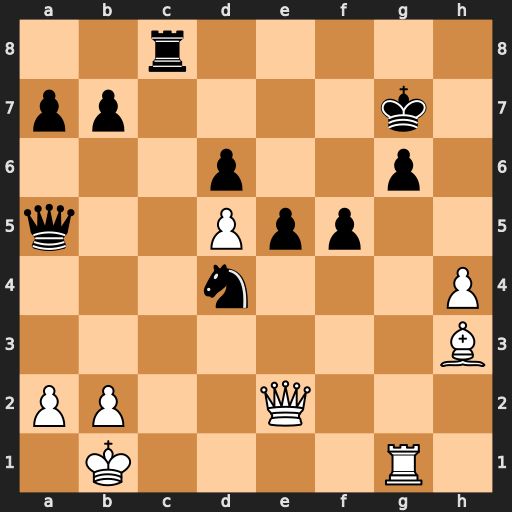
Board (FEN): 2r5/pp4k1/3p2p1/q2Ppp2/3n3P/7B/PP2Q3/1K4R1
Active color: w
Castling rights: -
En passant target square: -
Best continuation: Qg2 Rc1+ Rxc1